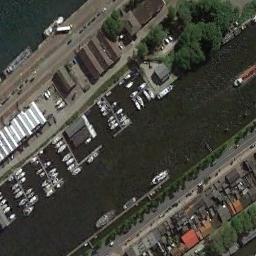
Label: harbor